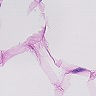
Metastatic tissue present: no